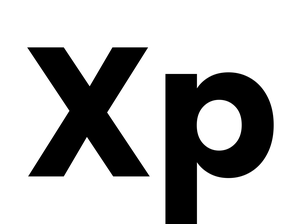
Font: Poppins-Bold